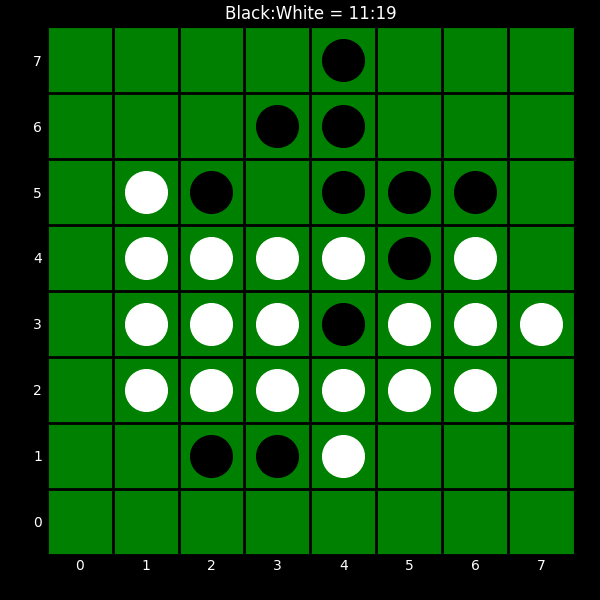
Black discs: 11
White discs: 19